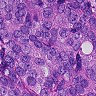
Metastatic tissue present: yes